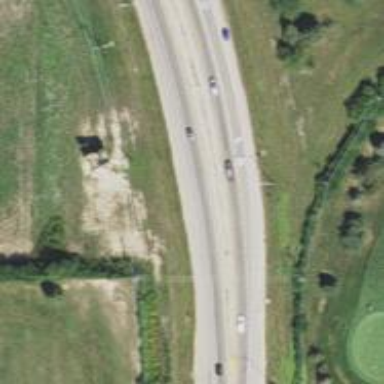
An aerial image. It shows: Primary highway.